Question: I am trying to find the unique area from multiple bounded box generated to find the screen capture by the products in python

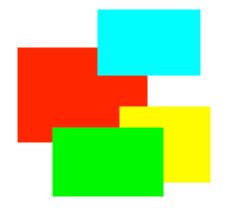
Answer: You can try threshold the image by colors first (using either <URL>.
Then having several binary images, you can use <URL> feature, using Douglas-Peucker algorithm. Fill the resulting bounding boxes.
Afterwards, you can subtract resulting binary images from one another to find exact areas of intersections.
Hope it helps!